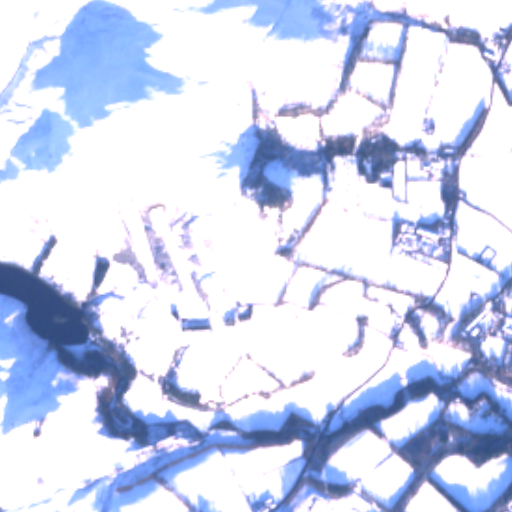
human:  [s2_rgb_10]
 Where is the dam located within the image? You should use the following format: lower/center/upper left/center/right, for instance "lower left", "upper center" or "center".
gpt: The dam is located in the lower left of the image.
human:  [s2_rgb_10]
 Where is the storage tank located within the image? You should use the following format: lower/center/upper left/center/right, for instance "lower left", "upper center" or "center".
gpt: The storage tank is located in the center right of the image.
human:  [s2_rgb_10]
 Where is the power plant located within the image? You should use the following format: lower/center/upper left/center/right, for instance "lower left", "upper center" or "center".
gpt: There is no power plant in the image.